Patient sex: F
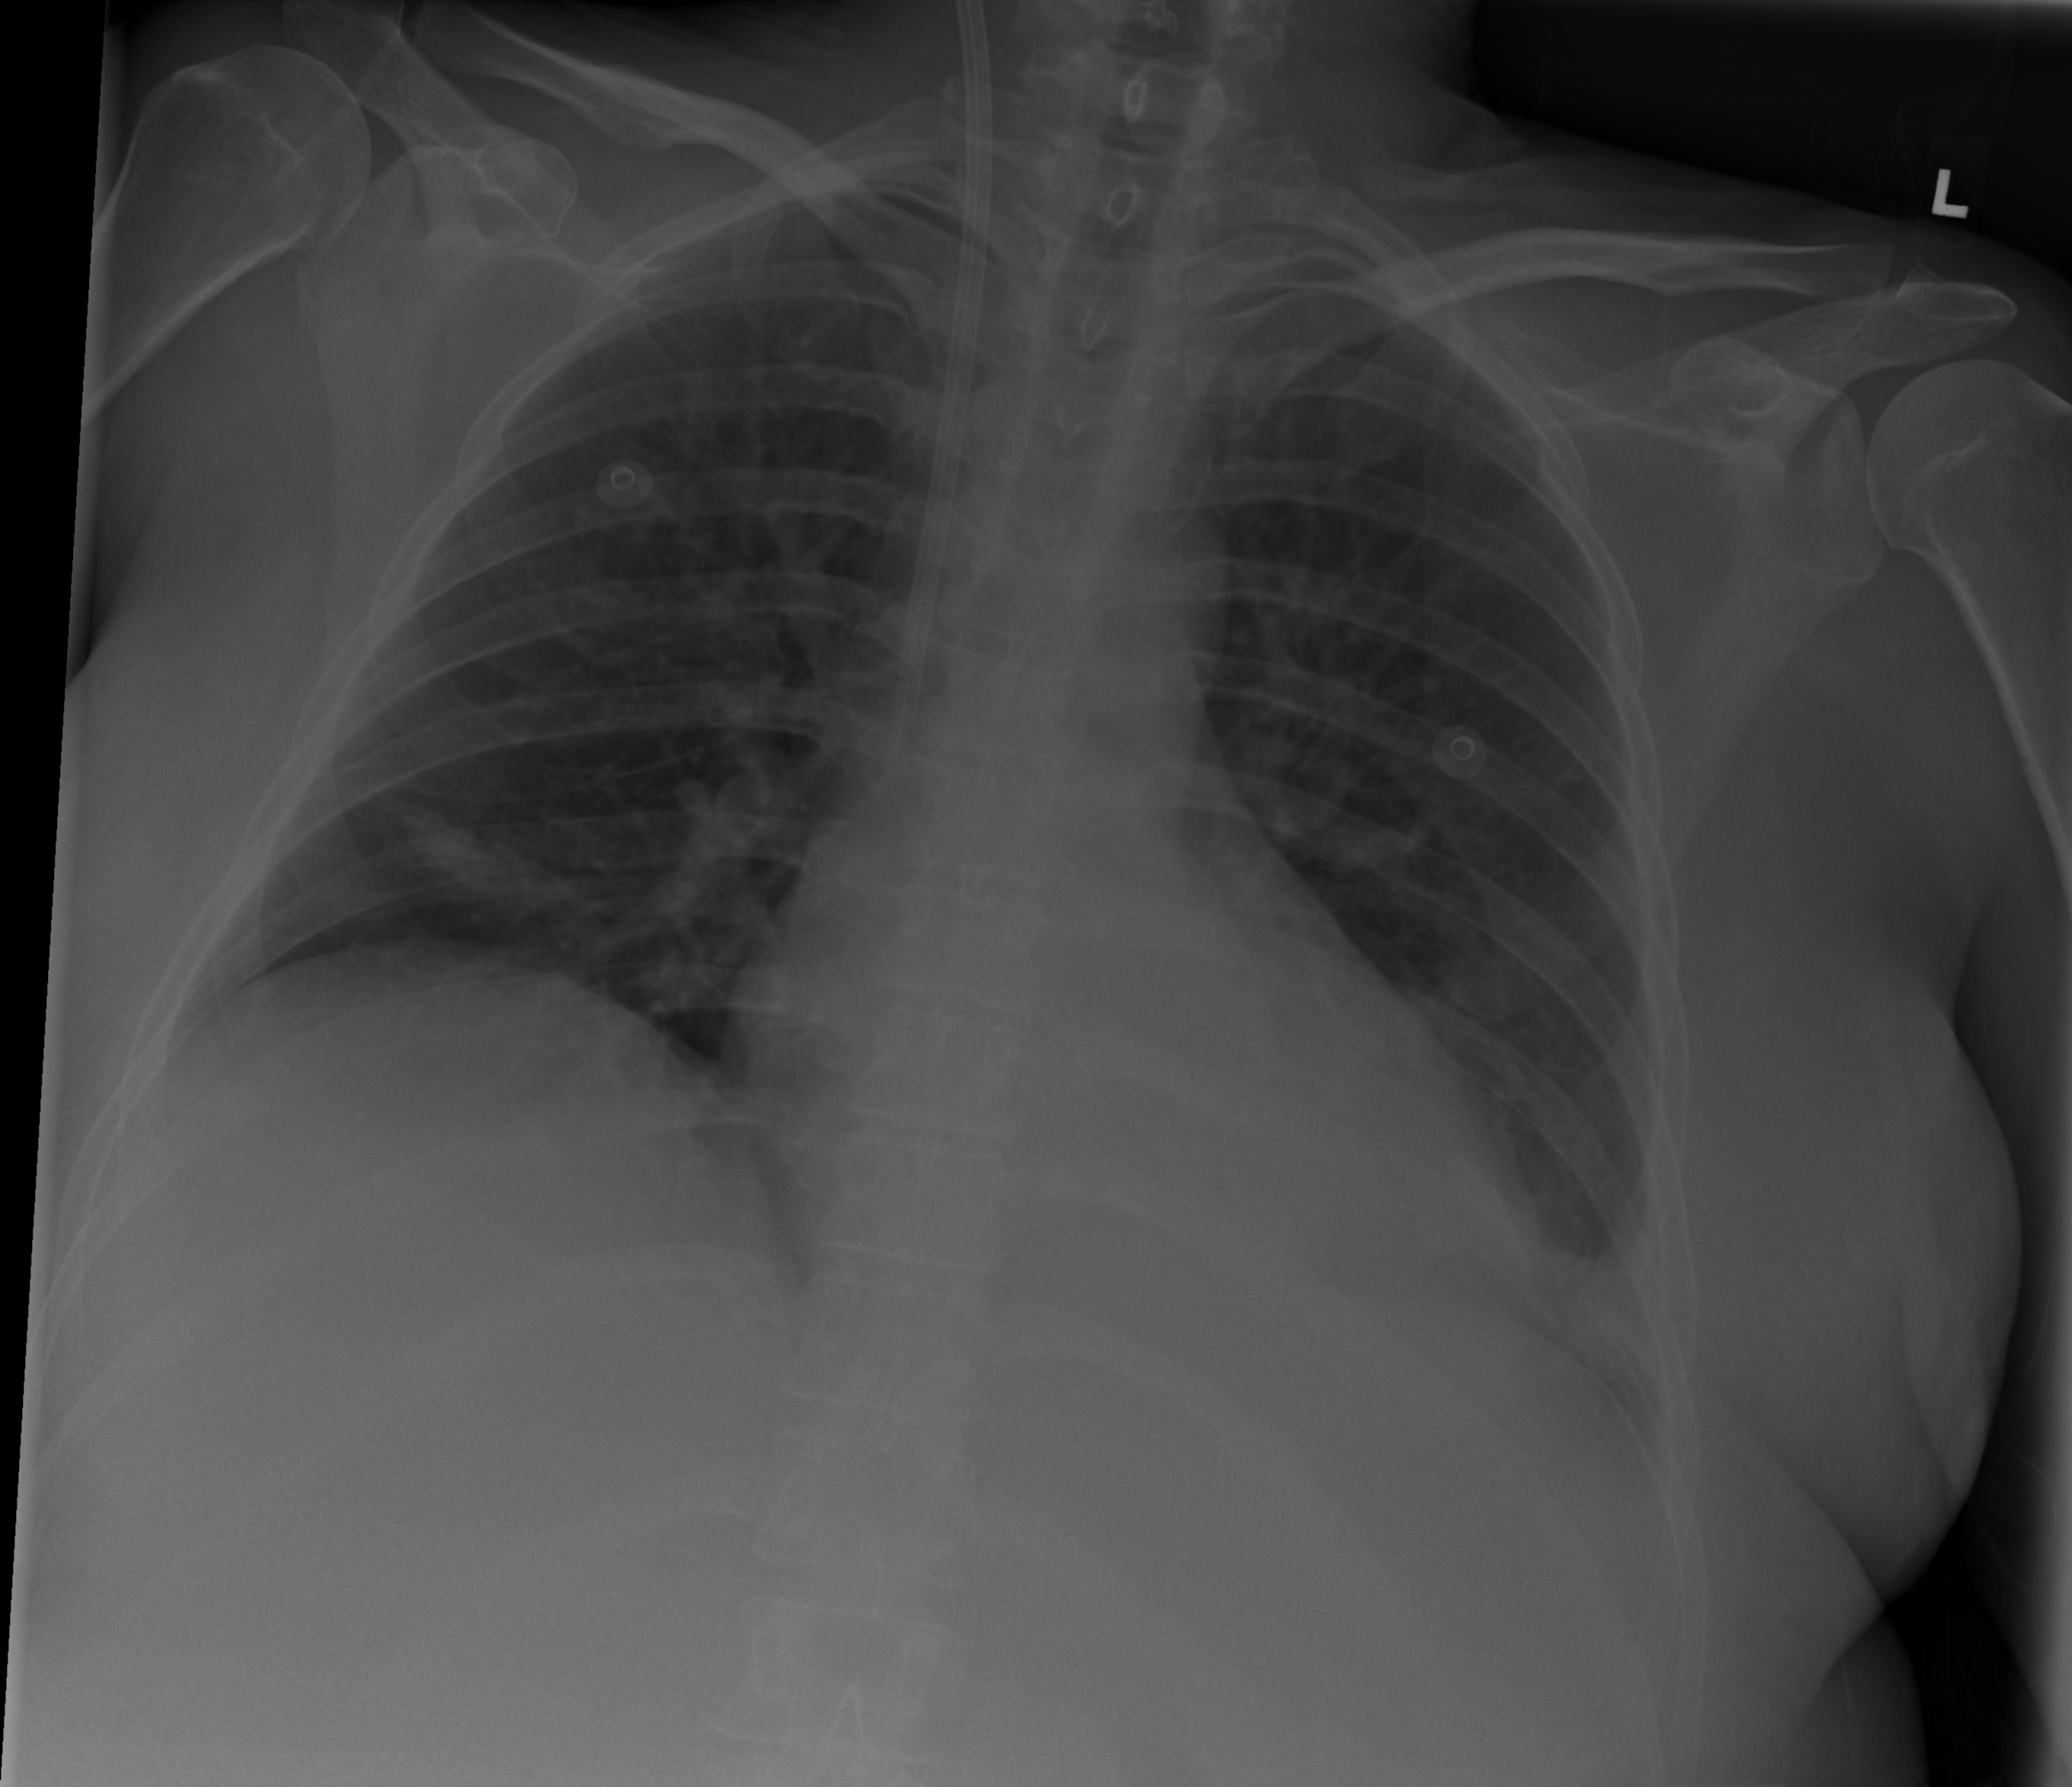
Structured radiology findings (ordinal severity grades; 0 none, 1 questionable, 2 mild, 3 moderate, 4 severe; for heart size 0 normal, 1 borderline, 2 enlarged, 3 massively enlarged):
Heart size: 1
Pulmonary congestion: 2
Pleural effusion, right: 0
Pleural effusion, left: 2
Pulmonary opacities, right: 0
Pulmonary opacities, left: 2
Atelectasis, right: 2
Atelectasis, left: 2